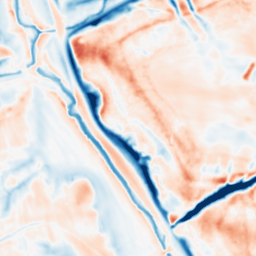
Category: multiscale
Decomposition family: dog_multiscale
Decomposition parameters: sigma_ratio: 2
n_scales: 3
base_sigma: 1
Upsampling method: bspline
Upsampling parameters: scale: 8
Upsampling scale: 8